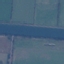
Land use / land cover: River